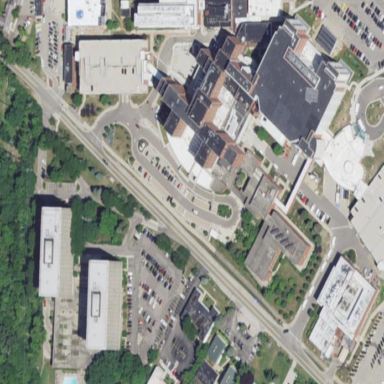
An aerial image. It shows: Healthcare facility identified as hospital.